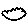
Label: cloud